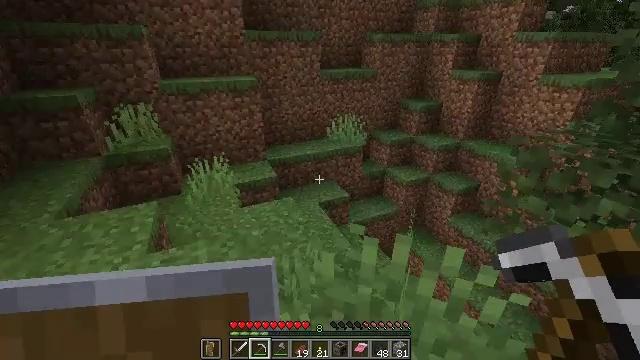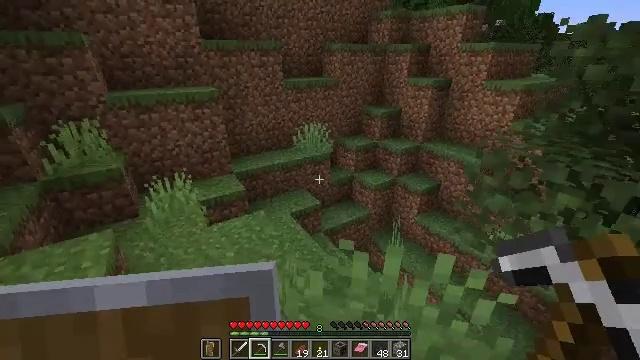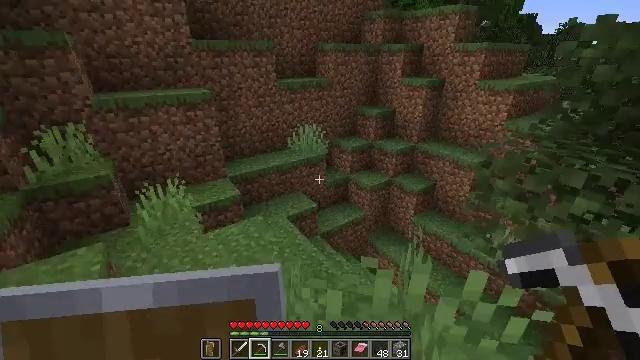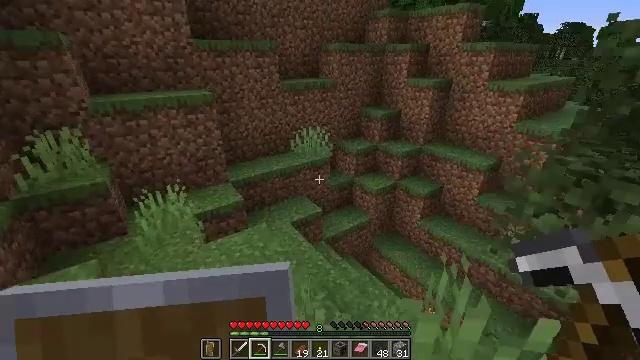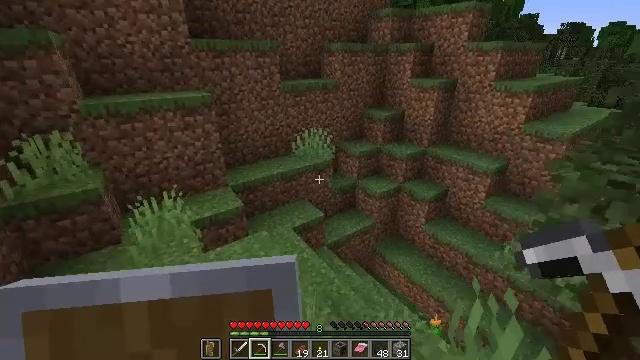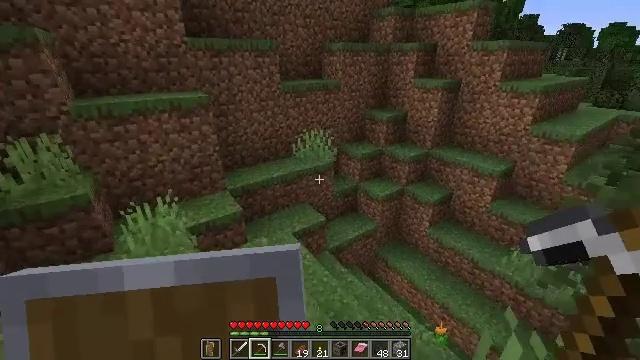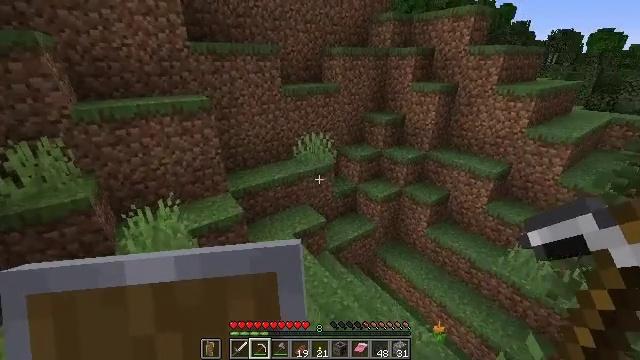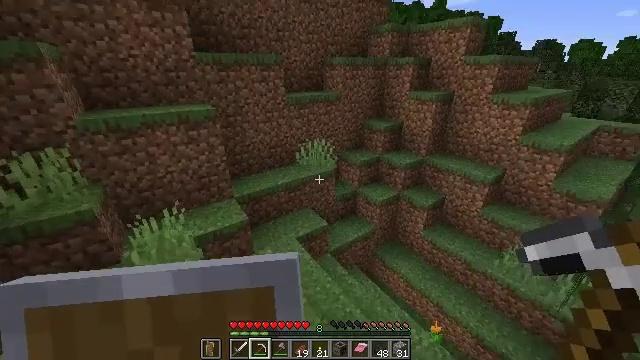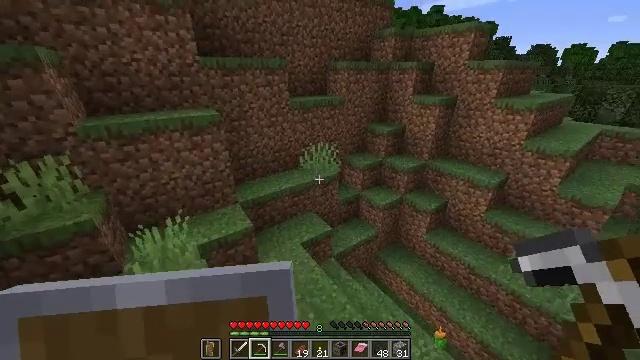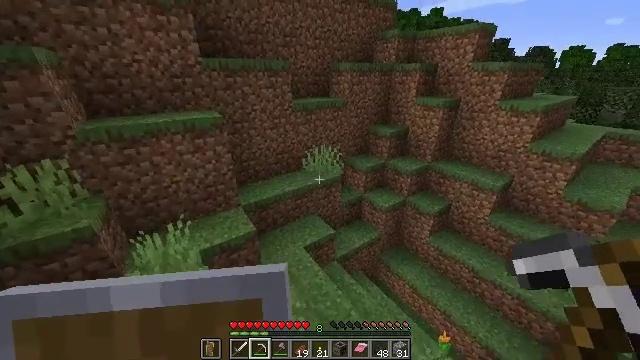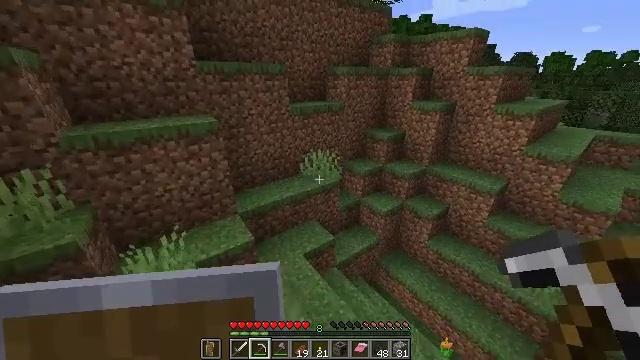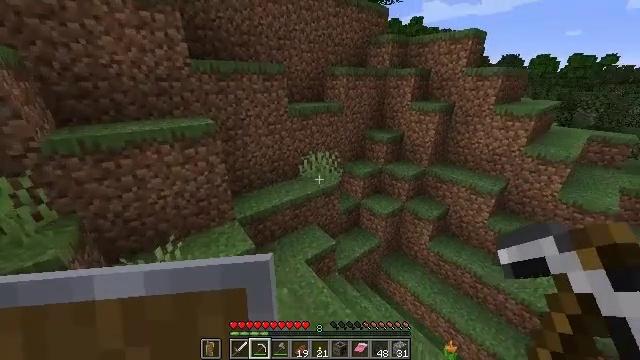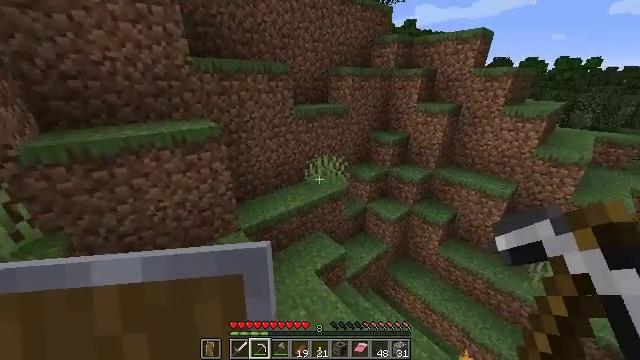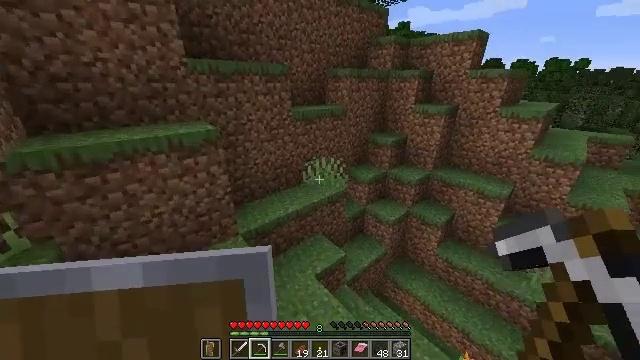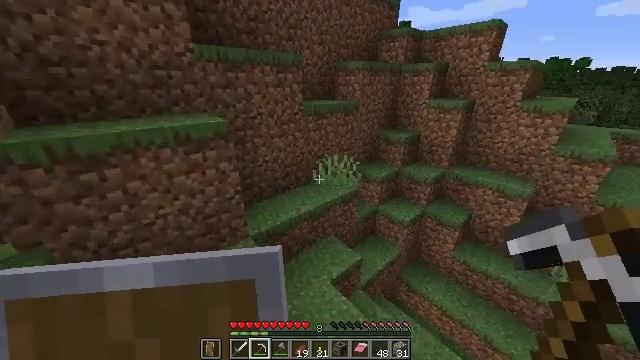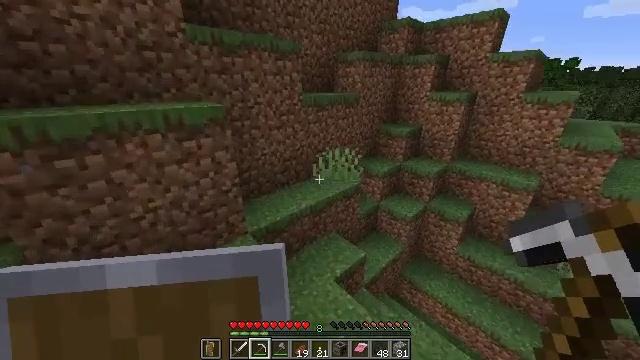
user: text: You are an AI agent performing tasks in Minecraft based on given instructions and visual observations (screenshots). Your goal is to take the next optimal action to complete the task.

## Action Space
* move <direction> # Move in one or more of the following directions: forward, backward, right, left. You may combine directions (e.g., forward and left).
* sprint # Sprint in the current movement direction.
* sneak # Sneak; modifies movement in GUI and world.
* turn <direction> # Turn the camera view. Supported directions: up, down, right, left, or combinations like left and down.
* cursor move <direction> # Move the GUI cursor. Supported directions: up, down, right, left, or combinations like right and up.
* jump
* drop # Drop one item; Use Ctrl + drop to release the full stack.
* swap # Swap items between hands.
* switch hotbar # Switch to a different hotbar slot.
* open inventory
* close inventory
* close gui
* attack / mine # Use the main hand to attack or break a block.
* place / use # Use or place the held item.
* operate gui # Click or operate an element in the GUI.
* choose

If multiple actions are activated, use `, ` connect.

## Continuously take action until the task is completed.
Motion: motion action
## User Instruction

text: Harvest birch leaves for decorations.
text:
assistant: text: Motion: move forward and move left, turn right and up
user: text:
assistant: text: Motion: move forward, turn right
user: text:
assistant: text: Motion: move forward
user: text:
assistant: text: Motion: move forward
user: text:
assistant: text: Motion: move forward, sprint
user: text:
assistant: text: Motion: move forward, sprint
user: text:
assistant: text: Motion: move forward and move left, sprint
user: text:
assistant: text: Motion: move forward and move left, sprint
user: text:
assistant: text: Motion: move forward and move left
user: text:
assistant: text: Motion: move forward and move left, turn right
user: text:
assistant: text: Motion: move forward and move left, turn right
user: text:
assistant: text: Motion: move forward and move left, turn right
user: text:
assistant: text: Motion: move forward and move left, turn right
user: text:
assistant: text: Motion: move forward
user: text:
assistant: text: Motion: move forward, turn right
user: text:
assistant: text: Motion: move forward, turn right
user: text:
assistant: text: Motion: move forward, turn right and down
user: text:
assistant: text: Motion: move forward, turn right and down, jump
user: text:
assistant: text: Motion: move forward, jump
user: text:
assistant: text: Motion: move forward, jump
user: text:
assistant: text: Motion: move forward, jump
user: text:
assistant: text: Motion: move forward, jump
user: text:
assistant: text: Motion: move forward, jump
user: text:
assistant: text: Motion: move forward, turn left, jump
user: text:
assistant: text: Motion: move forward and move left, jump
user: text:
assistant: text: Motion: move forward and move left, jump
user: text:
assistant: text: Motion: move forward and move left, jump
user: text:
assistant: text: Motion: move forward and move left, turn right, jump
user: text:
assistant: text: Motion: move forward and move left, turn right and down, jump
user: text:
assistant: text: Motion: move forward and move left, turn left and down, jump